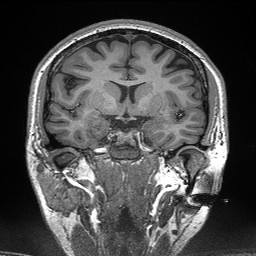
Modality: T1w
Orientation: sagittal
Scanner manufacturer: siemens
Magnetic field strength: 3 T
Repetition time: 2.3 s
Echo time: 0.00298 s